Question: I know this question has appeared a number of times but for some reason I can't seem to get it to work.
The fact that getView is called multiple times in certain cases.
However, in the example given here: <URL>
it says that the first call for each row in the data should get a null value in currentView.
This is not happening.
What is happening for me is that the calls when position is 0 has currentView set to null whereas the calls where position is 1 has currentView set to an existing object.
In total 16 calls are made to "getView" but I get the rows duplicated once (i.e two of each row).
Row 0
Row 1
Row 0
Row 1
I probably just didn't understand something from that post.
Layout:
'''
<?xml version="1.0" encoding="utf-8"?>
<LinearLayout xmlns:android="http://schemas.android.com/apk/res/android"
android:orientation="vertical"
android:layout_width="fill_parent"
android:layout_height="fill_parent"
>
<TextView android:id="@+id/title_paired_devices"
android:layout_width="fill_parent"
android:layout_height="wrap_content"
android:text="@string/title_paired_devices"
android:visibility="gone"
android:background="#666"
android:textColor="#fff"
android:paddingLeft="5dp"
/>
<ListView android:id="@+id/paired_devices"
android:layout_width="fill_parent"
android:layout_height="wrap_content"
android:stackFromBottom="true"
android:layout_weight="1"
/>
<TextView android:id="@+id/title_new_devices"
android:layout_width="fill_parent"
android:layout_height="wrap_content"
android:text="@string/title_other_devices"
android:visibility="gone"
android:background="#666"
android:textColor="#fff"
android:paddingLeft="5dp"
/>
<ListView android:id="@+id/new_devices"
android:layout_width="fill_parent"
android:layout_height="wrap_content"
android:stackFromBottom="true"
android:layout_weight="2"
/>
<Button android:id="@+id/button_scan"
android:layout_width="fill_parent"
android:layout_height="wrap_content"
android:text="@string/button_scan"
/>
</LinearLayout>
'''
Listview row:
'''
<?xml version="1.0" encoding="utf-8"?>
<RelativeLayout xmlns:android="http://schemas.
android.com/apk/res/android"
android:layout_width="fill_parent"
android:layout_height="wrap_content"
android:background="@drawable/list_selector"
android:orientation="horizontal"
android:padding="5dip" >
<!-- ListRow Left side Thumbnail image -->
<LinearLayout android:id="@+id/thumbnail"
android:layout_width="wrap_content"
android:layout_height="wrap_content"
android:padding="3dip"
android:layout_alignParentLeft="true"
android:background="@drawable/image_bg"
android:layout_marginRight="5dip">
<ImageView
android:id="@+id/list_image"
android:layout_width="50dip"
android:layout_height="50dip"
android:src="@drawable/icon"/>
</LinearLayout>
<!-- Device Address -->
<TextView
android:id="@+id/tvwDeviceAddress"
android:layout_width="wrap_content"
android:layout_height="wrap_content"
android:layout_alignTop="@+id/thumbnail"
android:layout_toRightOf="@+id/thumbnail"
android:textColor="#040404"
android:typeface="sans"
android:textSize="15dip"
android:textStyle="bold"/>
<!-- Display Name -->
<TextView
android:id="@+id/tvwDisplayName"
android:layout_width="fill_parent"
android:layout_height="wrap_content"
android:layout_below="@id/tvwDeviceAddress"
android:textColor="#343434"
android:textSize="10dip"
android:layout_marginTop="1dip"
android:layout_toRightOf="@+id/thumbnail"/>
</RelativeLayout>
'''
Adapter:
'''
private class LazyAdapter extends BaseAdapter {
private Activity activity;
private ArrayList<MPGDeviceDetails> data;
private LayoutInflater inflater=null;
public LazyAdapter(Activity a, ArrayList<MPGDeviceDetails> d) {
activity = a;
data=d;
inflater = (LayoutInflater)activity.getSystemService(Context.LAYOUT_INFLATER_SERVICE);
}
public int getCount() {
return data.size();
}
public Object getItem(int position) {
return position;
}
public long getItemId(int position) {
return position;
}
public View getView(int position, View convertView, ViewGroup parent) {
View vi=convertView;
Log.e("MPG","Position = " + position + ". ConvertView = " + convertView);
if(convertView==null)
vi = inflater.inflate(R.layout.device_name, null);
TextView address = (TextView)vi.findViewById(R.id.tvwDeviceAddress); // Device Address
TextView name = (TextView)vi.findViewById(R.id.tvwDisplayName); // Display name
ImageView thumb_image=(ImageView)vi.findViewById(R.id.list_image); // thumb image
address.setText(data.get(position).deviceAddress);
name.setText(data.get(position).getDisplayName());
Bitmap photo = data.get(position).getContactPhoto();
if (photo != null)
thumb_image.setImageBitmap(photo);
return vi;
}
}
'''
Usage:
'''
protected void onCreate(Bundle savedInstanceState) {
super.onCreate(savedInstanceState);
// Setup the window
requestWindowFeature(Window.FEATURE_INDETERMINATE_PROGRESS);
setContentView(R.layout.device_list);
// Set result CANCELED incase the user backs out
setResult(Activity.RESULT_CANCELED);
// Initialize the button to perform device discovery
Button scanButton = (Button) findViewById(R.id.button_scan);
scanButton.setOnClickListener(new OnClickListener() {
public void onClick(View v) {
doDiscovery();
v.setVisibility(View.GONE);
}
});
// Initialize array adapters. One for already paired devices and
// one for newly discovered devices
// Find and set up the ListView for paired devices
pairedListView = (ListView) findViewById(R.id.paired_devices);
pairedDevicesList = new ArrayList<MPGDeviceDetails>();
pairedListView.setAdapter((mPairedDevicesArrayAdapter = new LazyAdapter(this,pairedDevicesList)));
pairedListView.setOnItemClickListener(mDeviceClickListener);
registerForContextMenu(pairedListView);
// Get the local Bluetooth adapter
mBtAdapter = BluetoothAdapter.getDefaultAdapter();
// Get a set of currently paired devices
Set<BluetoothDevice> pairedDevices = mBtAdapter.getBondedDevices();
// If there are paired devices, add each one to the ArrayAdapter
if (pairedDevices.size() > 0) {
findViewById(R.id.title_paired_devices).setVisibility(View.VISIBLE);
for (BluetoothDevice device : pairedDevices) {
pairedDevicesList.add(MPGDeviceDetailsControl.getDeviceDetails(this, device.getAddress(), device.getName()));
}
}
}
'''
MPGDeviceDetails is an object that holds all the data about a specific device.
This is the output from the "debug" command:
'''
03-27 10:03:30.730: E/MPG(2841): Position = 0. ConvertView = null.
03-27 10:03:30.742: E/MPG(2841): Position = 1. ConvertView = android.widget.RelativeLayout@4062d608.
03-27 10:03:30.746: E/MPG(2841): Position = 0. ConvertView = null.
03-27 10:03:30.750: E/MPG(2841): Position = 1. ConvertView = android.widget.RelativeLayout@40628d78.
03-27 10:03:30.750: E/MPG(2841): Position = 0. ConvertView = android.widget.RelativeLayout@4062d608.
03-27 10:03:30.753: E/MPG(2841): Position = 1. ConvertView = android.widget.RelativeLayout@4062d608.
03-27 10:03:30.753: E/MPG(2841): Position = 0. ConvertView = android.widget.RelativeLayout@40628d78.
03-27 10:03:30.753: E/MPG(2841): Position = 1. ConvertView = android.widget.RelativeLayout@40628d78.
03-27 10:03:30.761: E/MPG(2841): Position = 1. ConvertView = android.widget.RelativeLayout@4062d608.
03-27 10:03:30.761: E/MPG(2841): Position = 0. ConvertView = null.
03-27 10:03:30.769: E/MPG(2841): Position = 1. ConvertView = android.widget.RelativeLayout@40628d78.
03-27 10:03:30.769: E/MPG(2841): Position = 0. ConvertView = null.
03-27 10:03:30.777: E/MPG(2841): Position = 0. ConvertView = null.
03-27 10:03:30.781: E/MPG(2841): Position = 1. ConvertView = android.widget.RelativeLayout@406d4af8.
03-27 10:03:30.781: E/MPG(2841): Position = 0. ConvertView = null.
03-27 10:03:30.785: E/MPG(2841): Position = 1. ConvertView = android.widget.RelativeLayout@40694970.
03-27 10:03:30.789: E/MPG(2841): Position = 0. ConvertView = android.widget.RelativeLayout@406d4af8.
03-27 10:03:30.789: E/MPG(2841): Position = 1. ConvertView = android.widget.RelativeLayout@406d4af8.
03-27 10:03:30.789: E/MPG(2841): Position = 0. ConvertView = android.widget.RelativeLayout@40694970.
03-27 10:03:30.792: E/MPG(2841): Position = 1. ConvertView = android.widget.RelativeLayout@40694970.
'''
This is what the screen looks like:

Funny thing is that, whilst all 4 buttons work, the context-menu only works for the first two!
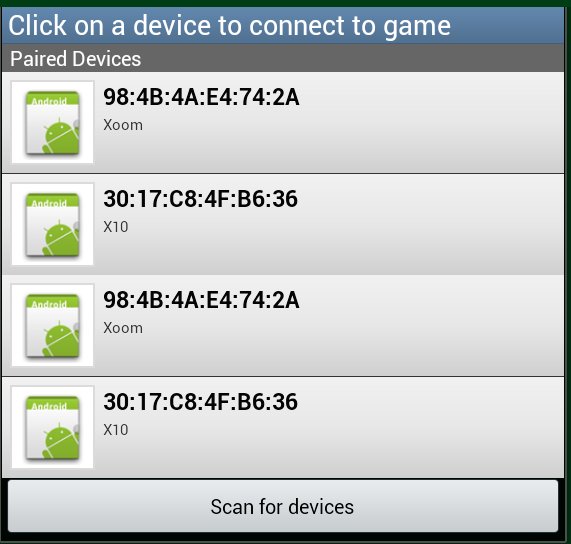
Answer: Try calling 'notifyDataSetChanged()' on your adapter when you've finished filling 'pairedDevicesList':
'''
if (pairedDevices.size() > 0) {
findViewById(R.id.title_paired_devices).setVisibility(View.VISIBLE);
for (BluetoothDevice device : pairedDevices) {
pairedDevicesList.add(MPGDeviceDetailsControl.getDeviceDetails(this, device.getAddress(), device.getName()));
}
}
((BaseAdapder)getListAdapter()).notifyDataSetChanged();
'''
Or create adapter after filling 'pairedDevicesList'.
Also try stating that your adapter's data has stable ids:
'''
@Override
public boolean hasStableIds() {
return true;
}
'''